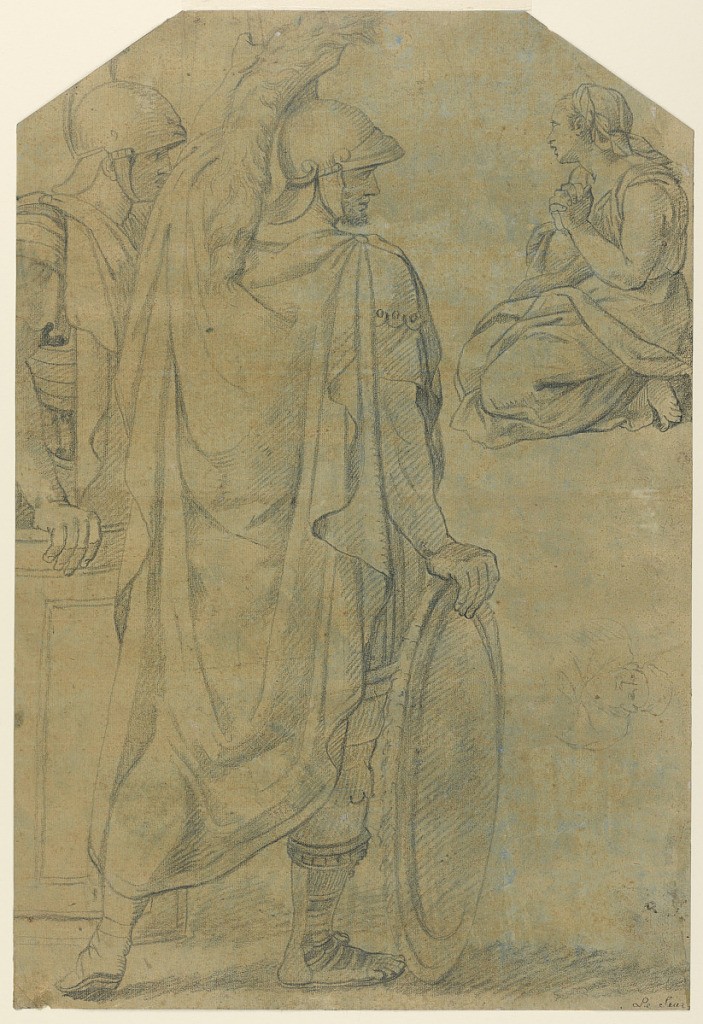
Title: Two Soldiers and a Kneeling Woman
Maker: Eustache Le Sueur, French, 1616–1655
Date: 1800–20
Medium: Black chalk, graphite on paper with prepared tan ground
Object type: Drawing
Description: Two standing soldiers in Roman uniform, left, gaze at a seated woman, upper right, kneeling. Her hands are clasped and her head is turned in an attitude of supplication. A faint sketch of a quarter-length drawing of a man wearing a hat appears on the lower left. The top corners are chamfered.